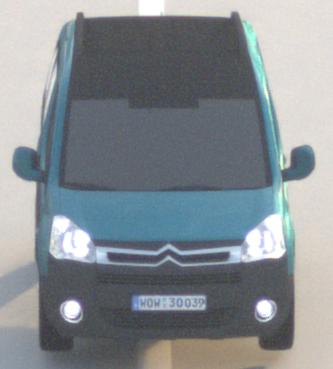
Make: Citroen
Model: Berlingo Kombi VTi 120
Detailed model: Berlingo (II) Kombi
Model produced from: 2009/12
Model produced until: 2012/03
Doors: 5
Color: blue
Road condition: dry road
Daytime: sunrise or sunset
Contrast: low contrast